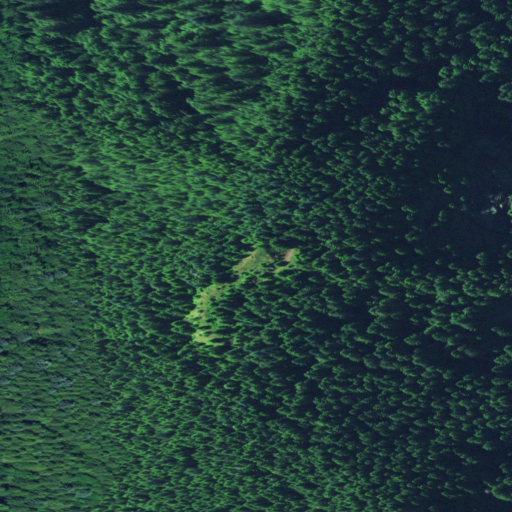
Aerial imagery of mountain in Oregon named Grindstone Mountain containing evergreen forest, open development, and mixed forest